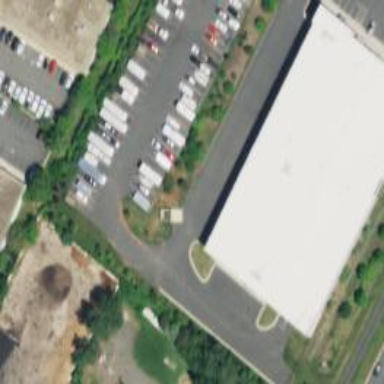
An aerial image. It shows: Commercial building that functions as storage rental shop.